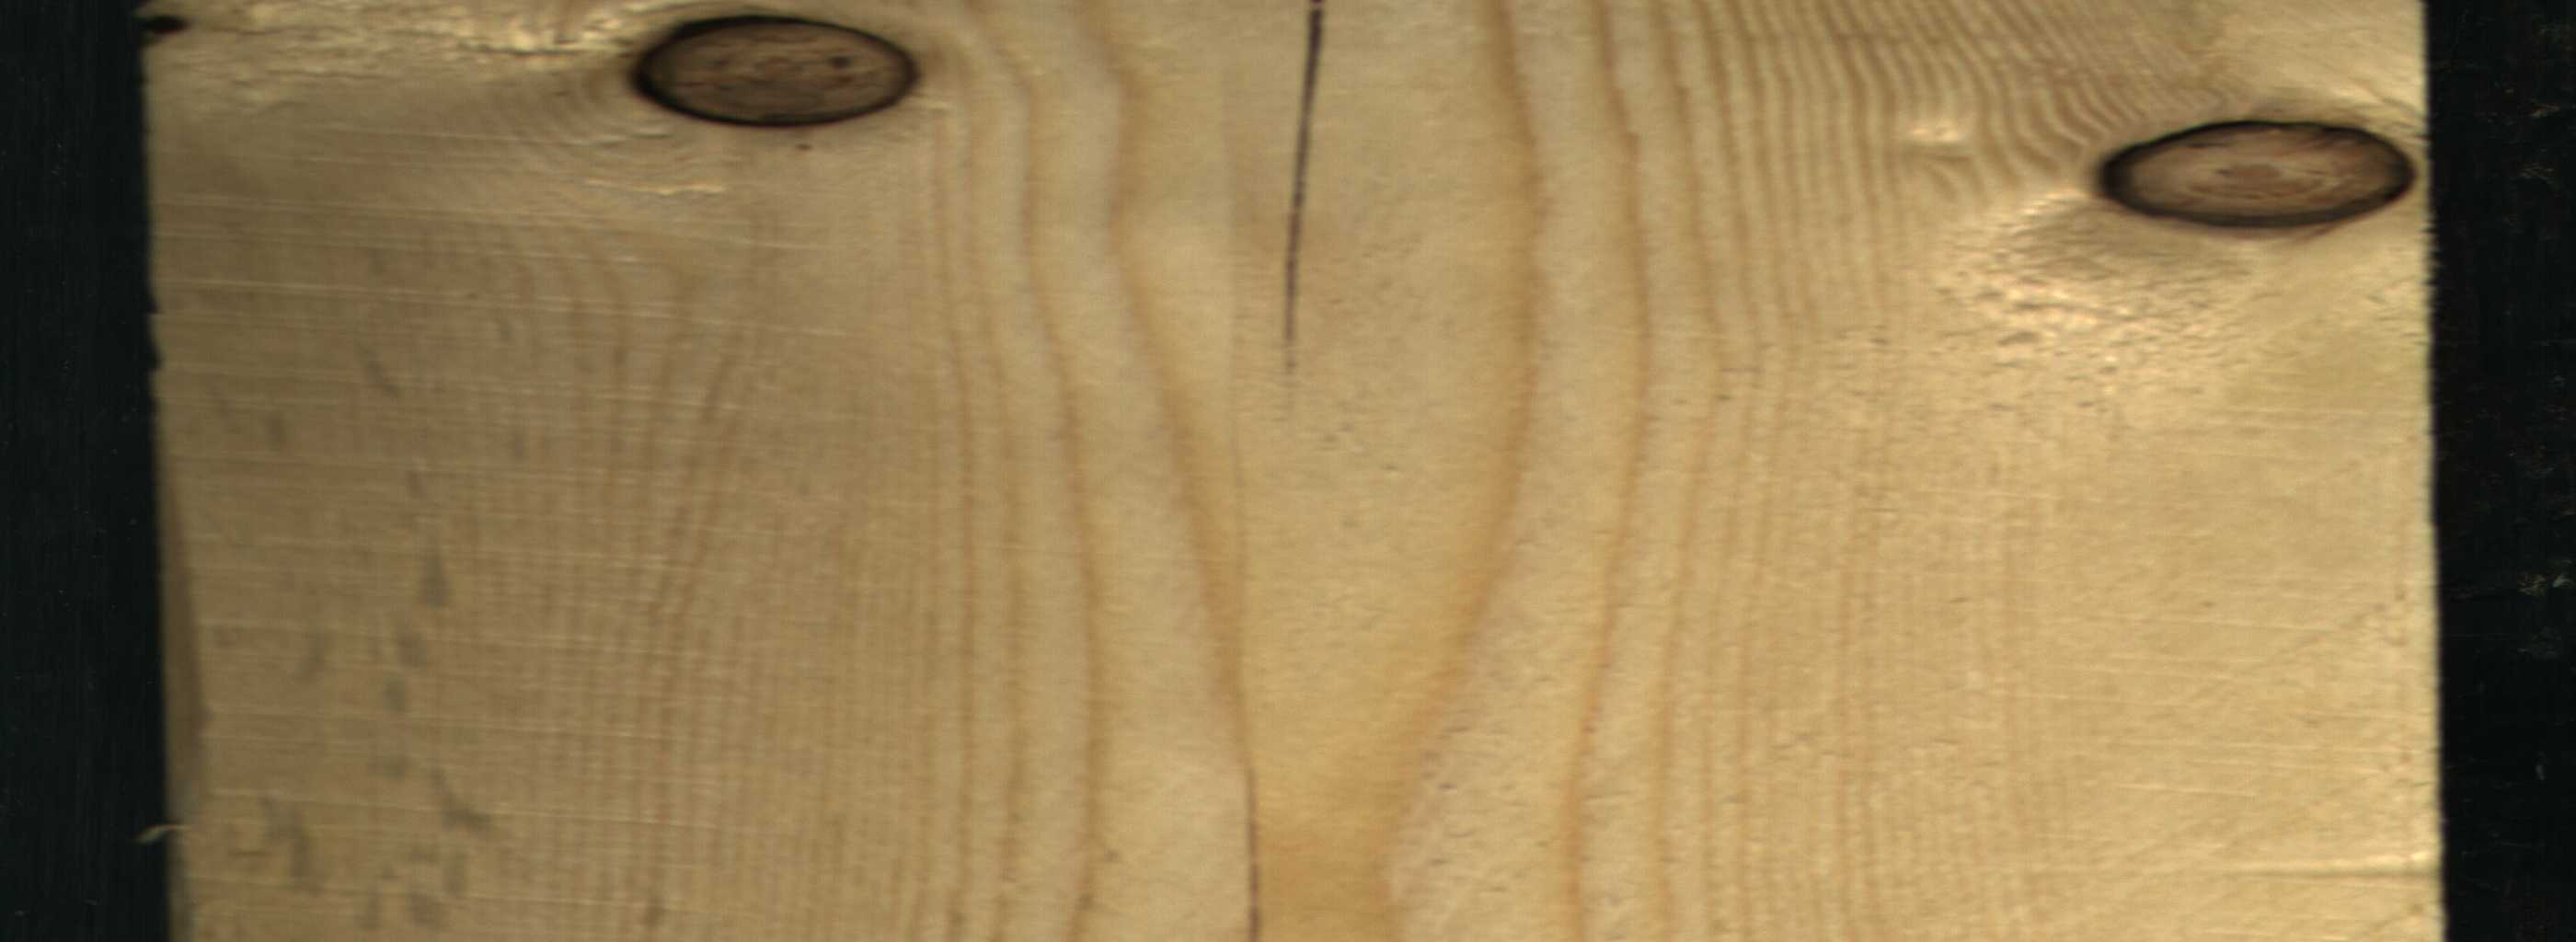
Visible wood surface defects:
Crack
Crack
Knot_missing
Dead_Knot
Dead_Knot